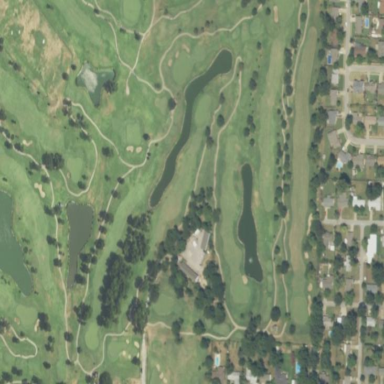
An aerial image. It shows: Golf course surrounded by greenery.